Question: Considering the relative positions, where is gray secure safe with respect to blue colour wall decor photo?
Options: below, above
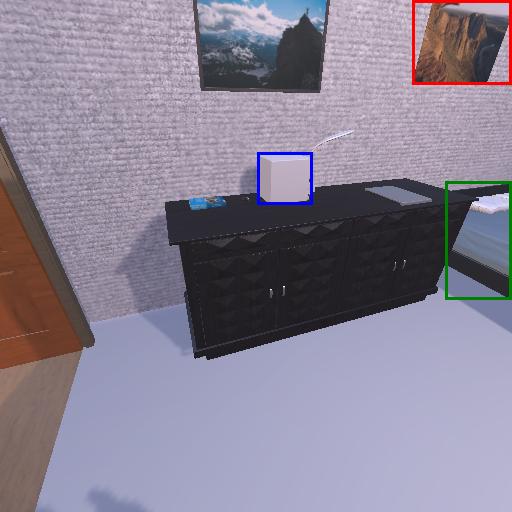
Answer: below